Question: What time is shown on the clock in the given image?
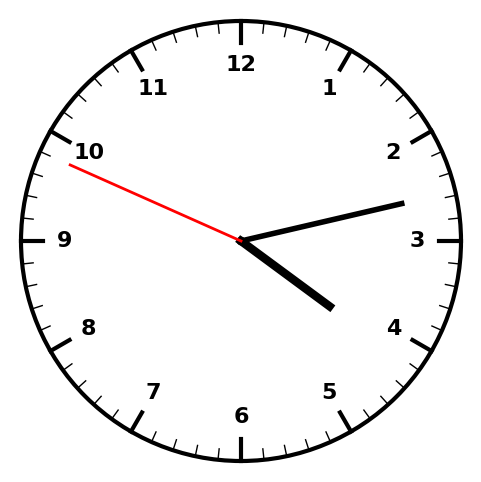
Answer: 04:12:49